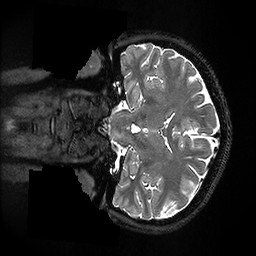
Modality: T2w
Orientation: coronal
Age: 24
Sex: female
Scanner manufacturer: ge
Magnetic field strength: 3 T
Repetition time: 3.202 s
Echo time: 0.0669 s